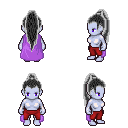
a pixel art fantasy rpg character, female body template, dark elf, purple skin, lavender cape, red pants, gray extra-long topknot hairstyle, four views (front, back, left, right), 2x2 character sprite sheet, small pixel art, hard edges, no anti-aliasing